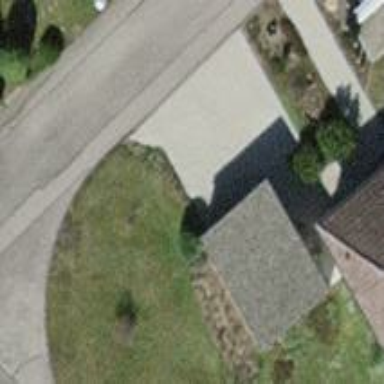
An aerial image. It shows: Garage.